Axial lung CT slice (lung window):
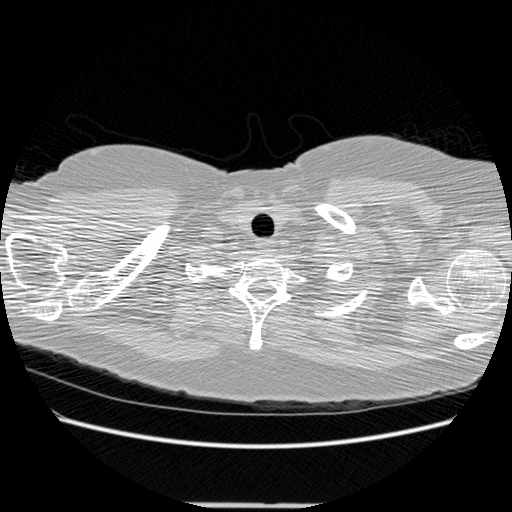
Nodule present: no